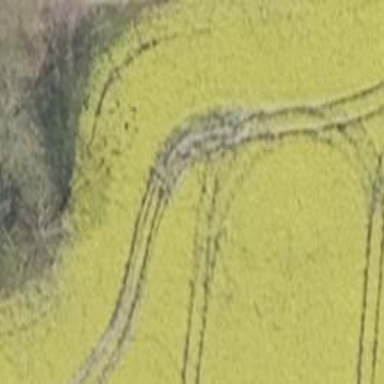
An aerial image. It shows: Patch of scrub vegetation.